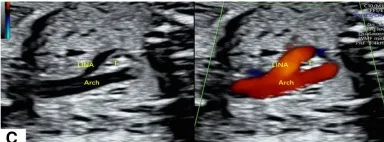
Abnormal cardiac structure and vascular abnormalities in the fetus. (C,D) 2D grayscale combined with CDFI showing RAA-MIB.
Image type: radiology (ultrasound)